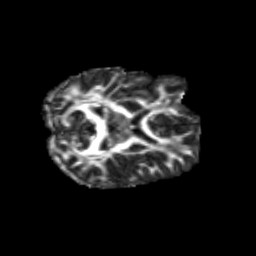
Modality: FA
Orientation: axial
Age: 24
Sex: male
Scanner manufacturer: siemens
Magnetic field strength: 3 T
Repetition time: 3.5 s
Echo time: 0.125 s